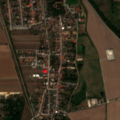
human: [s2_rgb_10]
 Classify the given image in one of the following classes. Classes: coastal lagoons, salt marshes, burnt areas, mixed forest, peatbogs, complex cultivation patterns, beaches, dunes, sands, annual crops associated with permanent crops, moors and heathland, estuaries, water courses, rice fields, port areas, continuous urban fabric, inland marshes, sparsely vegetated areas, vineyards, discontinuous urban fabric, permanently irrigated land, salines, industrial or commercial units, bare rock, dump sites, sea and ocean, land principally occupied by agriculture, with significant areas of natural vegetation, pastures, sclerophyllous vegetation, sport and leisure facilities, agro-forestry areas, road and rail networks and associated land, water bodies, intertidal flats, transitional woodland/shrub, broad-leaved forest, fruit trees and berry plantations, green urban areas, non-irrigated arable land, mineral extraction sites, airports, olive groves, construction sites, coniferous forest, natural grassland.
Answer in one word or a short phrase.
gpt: discontinuous urban fabric, non-irrigated arable land, complex cultivation patterns, land principally occupied by agriculture, with significant areas of natural vegetation